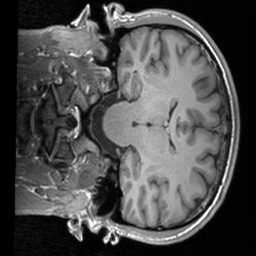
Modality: T1w
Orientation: coronal
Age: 23
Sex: male
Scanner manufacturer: siemens
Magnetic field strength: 3 T
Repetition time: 1.9 s
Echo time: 0.00226 s